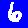
Digit: 6